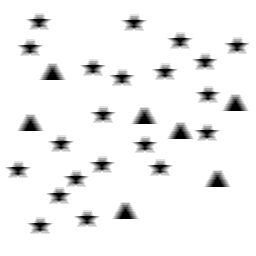
Squares: 0
Triangles: 7
Stars: 21
Total shapes: 28